Question: I'm trying to loop through out the list of items in a collection and compare each item if email address of item to be added on the collection already exist but I got run time error "JavaScript runtime error: Function expected". Please anyone help me what is missing with my code below?
'''
self.AddReceiver = function () {
var newReceiverData = ko.toJS(self.newReceiver);
if (ReceiverValidate()) {
ko.utils.arrayForEach(self.receivers(), function (item) {
if (item.EmailAddress() == newReceiverData.receiveremailaddress) {
alert("Email already exist on the list");
return false;
}
});
self.receivers.push({
EmailAddress: newReceiverData.receiveremailaddress,
FirstName: newReceiverData.receiverfirstname,
LastName: newReceiverData.receiverlastname
});
ClearReceiverInput();
}
};
'''

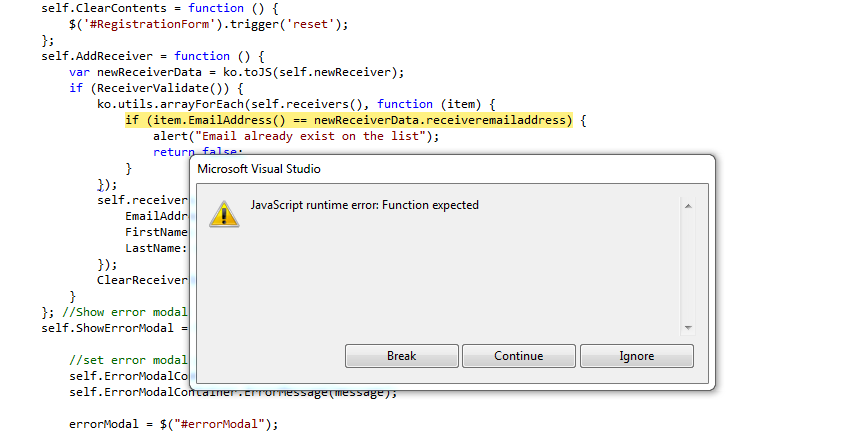
Answer: Seems EmailAddress is not an observable.